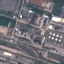
Land use / land cover: Industrial